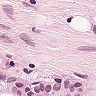
Metastatic tissue present: yes